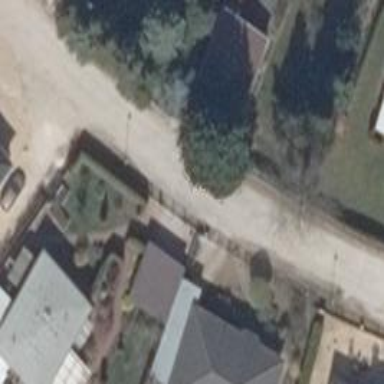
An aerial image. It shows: Residential road with compacted surface.